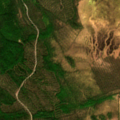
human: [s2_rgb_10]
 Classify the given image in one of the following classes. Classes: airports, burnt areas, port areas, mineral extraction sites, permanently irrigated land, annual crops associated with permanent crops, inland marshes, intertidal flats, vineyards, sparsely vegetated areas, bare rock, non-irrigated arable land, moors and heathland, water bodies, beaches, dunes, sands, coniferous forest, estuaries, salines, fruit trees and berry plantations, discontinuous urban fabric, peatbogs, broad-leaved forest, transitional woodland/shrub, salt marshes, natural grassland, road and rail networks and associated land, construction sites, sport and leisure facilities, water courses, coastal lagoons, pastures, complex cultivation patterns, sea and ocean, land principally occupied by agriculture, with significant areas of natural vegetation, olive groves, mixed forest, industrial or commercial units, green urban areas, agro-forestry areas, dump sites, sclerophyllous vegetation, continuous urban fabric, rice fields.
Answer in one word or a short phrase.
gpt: coniferous forest, mixed forest, peatbogs